Question: I have a table of students and their grades. I want to add a field that allows the user to add a new assignment and grade for the last column. I have
'''
echo "<td><div contenteditable='true' placeholder='".$row2['Student Name']."'></div></td>";
'''
to put in the last column, but just adding it in my last cell created an off by one error as shown

My code is as follows
'''
$last_stud = null;
while($row2 = mysqli_fetch_assoc($result)){
if($last_stud != $row2['Student Name']){
// close previous <tr>
if ( $last_stud !== null ) {
echo "<td><div contenteditable='true' placeholder='".$row2['Student Name']."'></div></td>";
echo '</tr>';
}
$last_stud = $row2['Student Name'];
echo"<tr><td>{$row2['Student Name']}</td>";
echo"<td>{$row2['grade']}</td>";
} else {
echo"<td>{$row2['grade']}</td>";
}
}
echo '</tr>';
'''
How can I change this code to correct my off by one error?
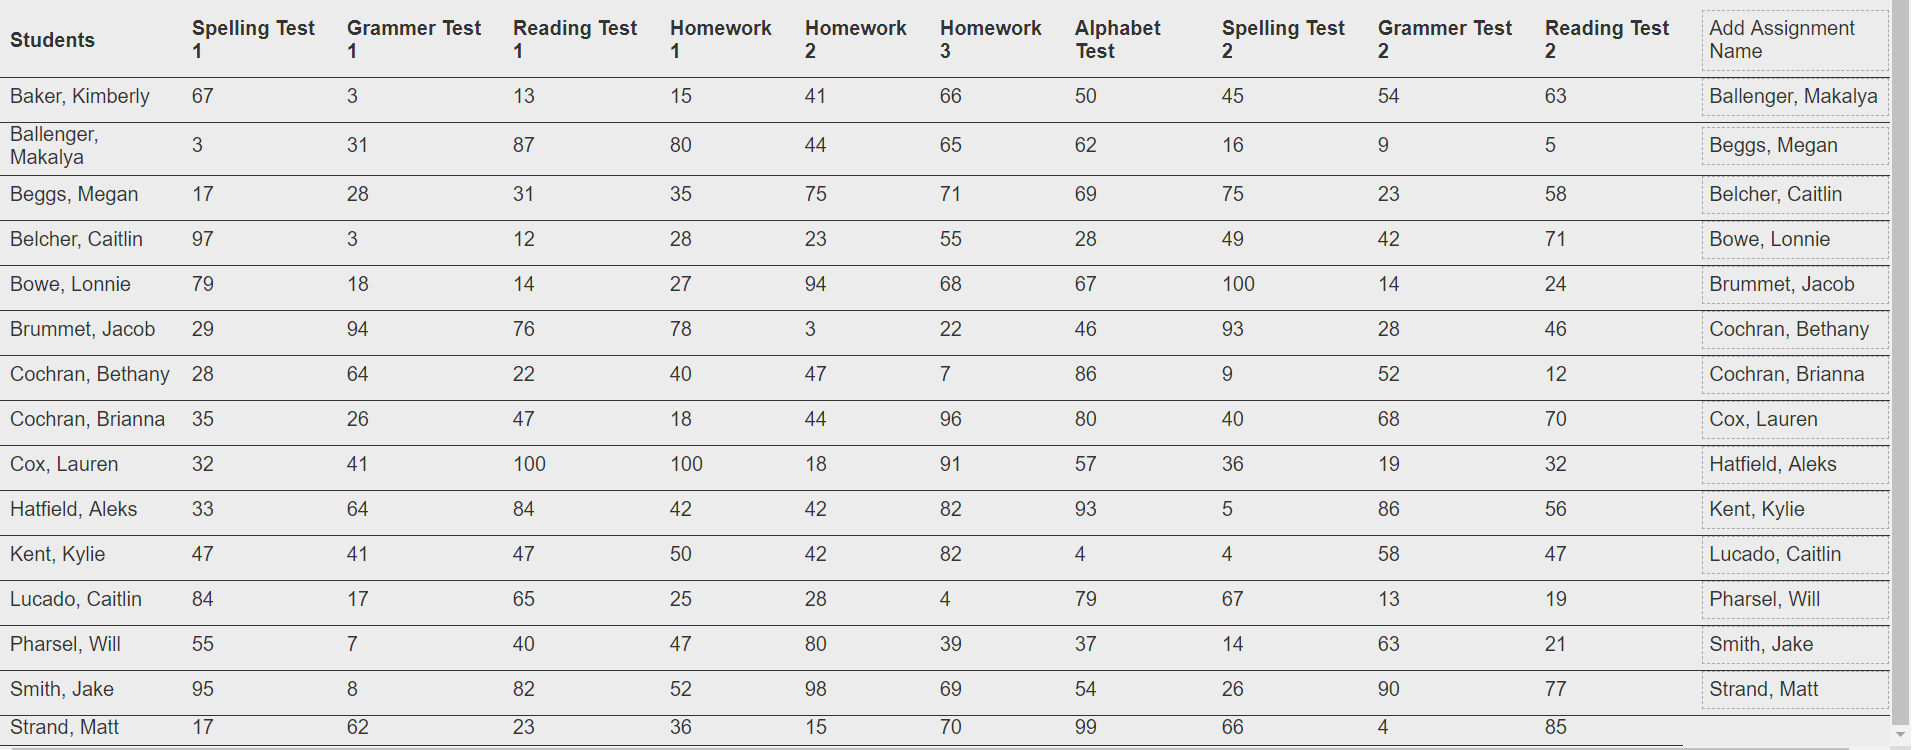
Answer: You should be using '$last_stud' not '$row2['Student Name']', as you want the previous student, not the current student.
'''
echo "<td><div contenteditable='true' placeholder='".$last_stud."'></div></td>";
'''
For the last student, you will also need to include it the loop as well -
'''
}
echo "<td><div contenteditable='true' placeholder='".$last_stud."'></div></td>";
echo '</tr>';
'''